Current action and preconditions to check: trajectory_clear

Your task: For each precondition in the list above, predict whether it will hold at this action.

Consider the current scene as observed from the mobile robot's camera, and analyze the predicted future states of all dynamic agents (e.g., people, animals, vehicles, or any moving entities) within the NEXT SECOND.

IMPORTANT: Only answer "very likely" if you are absolutely certain—based on strong, clear evidence—that a dynamic agent will violate the precondition in the predicted future state. Do NOT answer "very likely" for unlikely, ambiguous, or low-probability risks.

Ask yourself for each precondition: Is there a high probability, with clear and convincing evidence, that the predicted future states of any dynamic agent will interfere with the predicted future state of the currently executing action within the NEXT SECOND, causing that precondition to fail?

Assess the risk level based on these predictions. Use "likely" or "very likely" if motions create a clear risk of interference.

Use "neutral" or "improbable" if agents are nearby but their predicted paths are clearly diverging or non-conflicting.

Failure Risk Categories: "very improbable", "improbable", "neutral", "likely", "very likely"

Answer Format: Output ONLY the probability_of_failure value from these categories: "very improbable", "improbable", "neutral", "likely", "very likely"

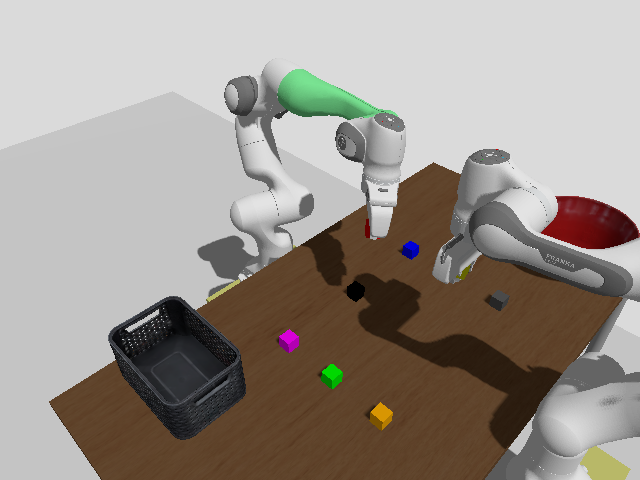

Answer: improbable